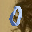
Label: 0